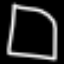
Label: square